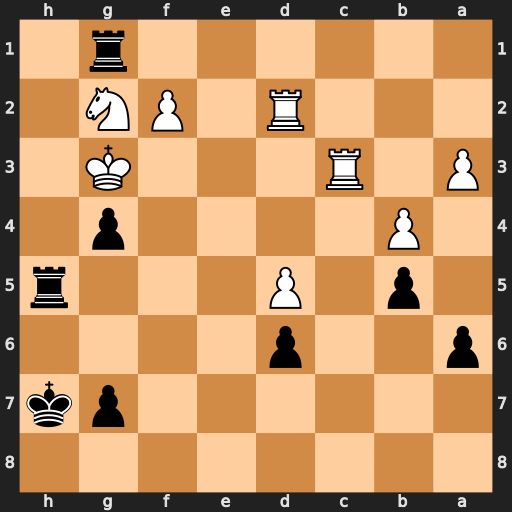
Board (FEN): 8/6pk/p2p4/1p1P3r/1P4p1/P1R3K1/3R1PN1/6r1
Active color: b
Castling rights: -
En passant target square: -
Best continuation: Rh3+ Kxg4 Rxc3